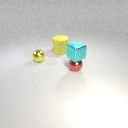
small yellow metal sphere to the left of small red metal sphere